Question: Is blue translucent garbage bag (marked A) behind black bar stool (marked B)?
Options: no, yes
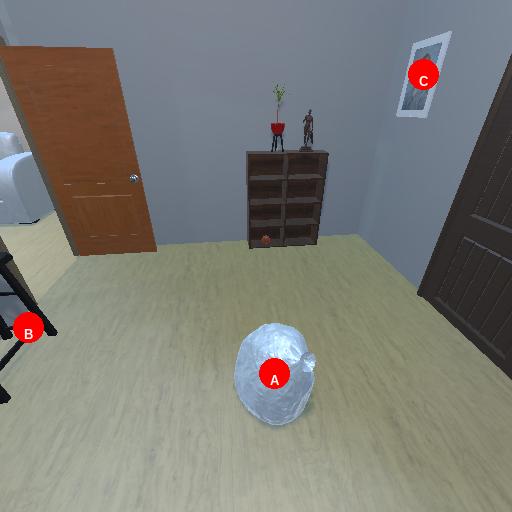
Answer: no